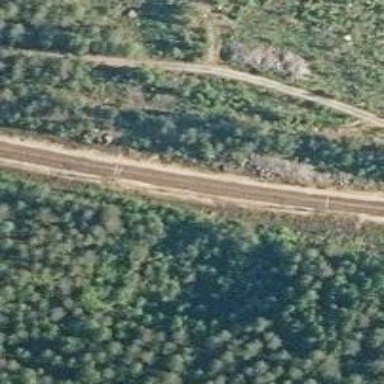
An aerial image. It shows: Continuous rail railway with electrified contact line.